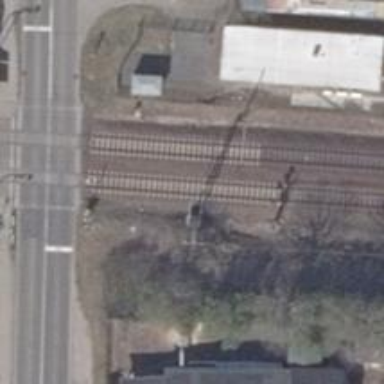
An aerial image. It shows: Railway signal.